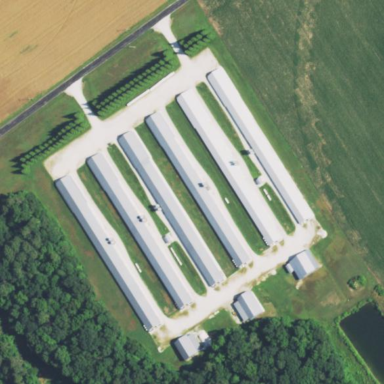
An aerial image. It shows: Farmyard area.